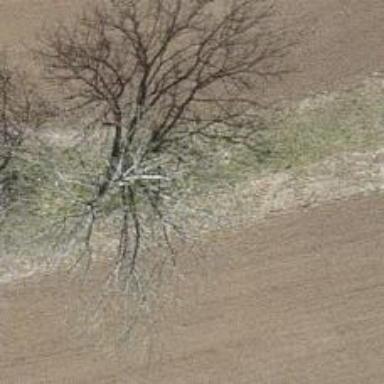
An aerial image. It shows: Single tag "natural: tree."